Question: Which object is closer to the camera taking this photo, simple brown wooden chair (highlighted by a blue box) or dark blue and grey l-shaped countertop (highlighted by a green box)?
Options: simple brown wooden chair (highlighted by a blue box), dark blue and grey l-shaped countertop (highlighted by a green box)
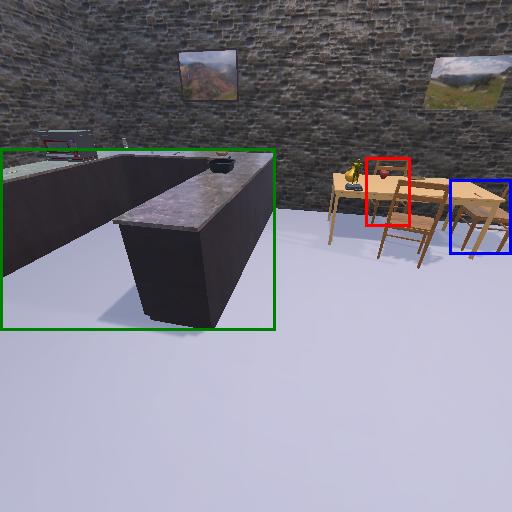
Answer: simple brown wooden chair (highlighted by a blue box)